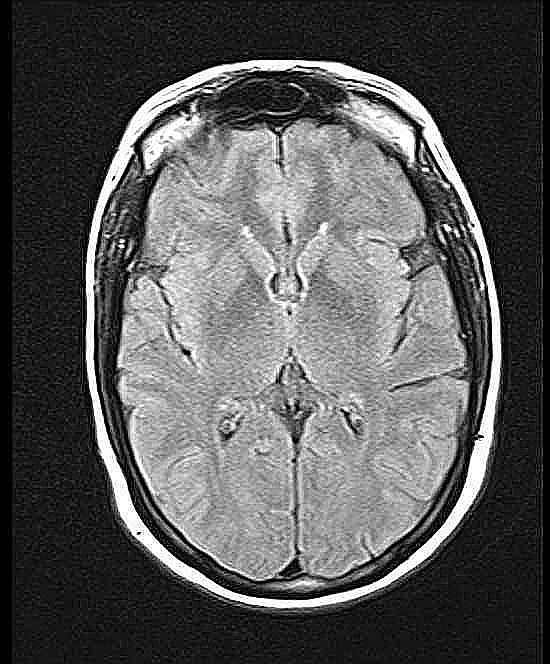
Label: notumor